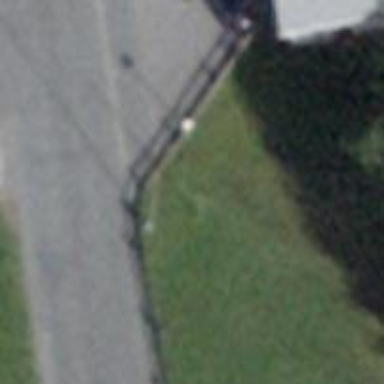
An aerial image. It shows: Wooden fence.